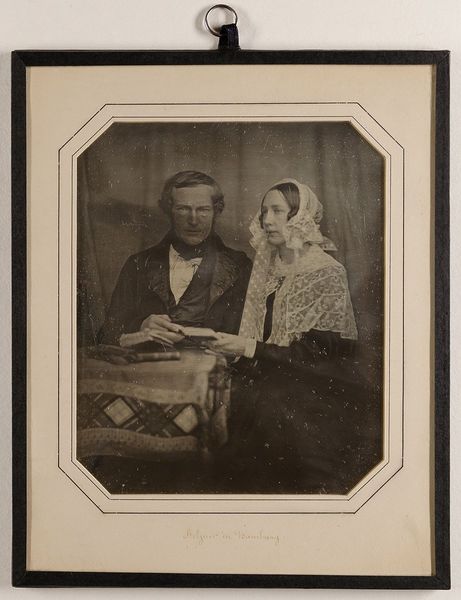
Titel: Der Gutsbesitzer Ferdinand Trummer (1794-1869) aus Trojensdorf und seine Frau Charlotte, geb. Mau (1816-1893)
Künstler: Carl Ferdinand Stelzner
Standort: Hamburg
Institution: Museum für Kunst und Gewerbe Hamburg
Schlagwörter: mann, frau, haube, portrait, figur, paar, person, kopfbedeckung, foto, fotografie, photographie, doppelbildnis, doppelportrait, photo, ehe, lichtbild, daguerreotypie, historische, bildwerke, angewandte und bildende kunst, hessische systematik, porträt, persönlichkeit, porträtfotografie, porträtphotographie, hüftbild, doppelporträt, verheiratetes paar, matrimonium, ehestand